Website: macys
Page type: cart
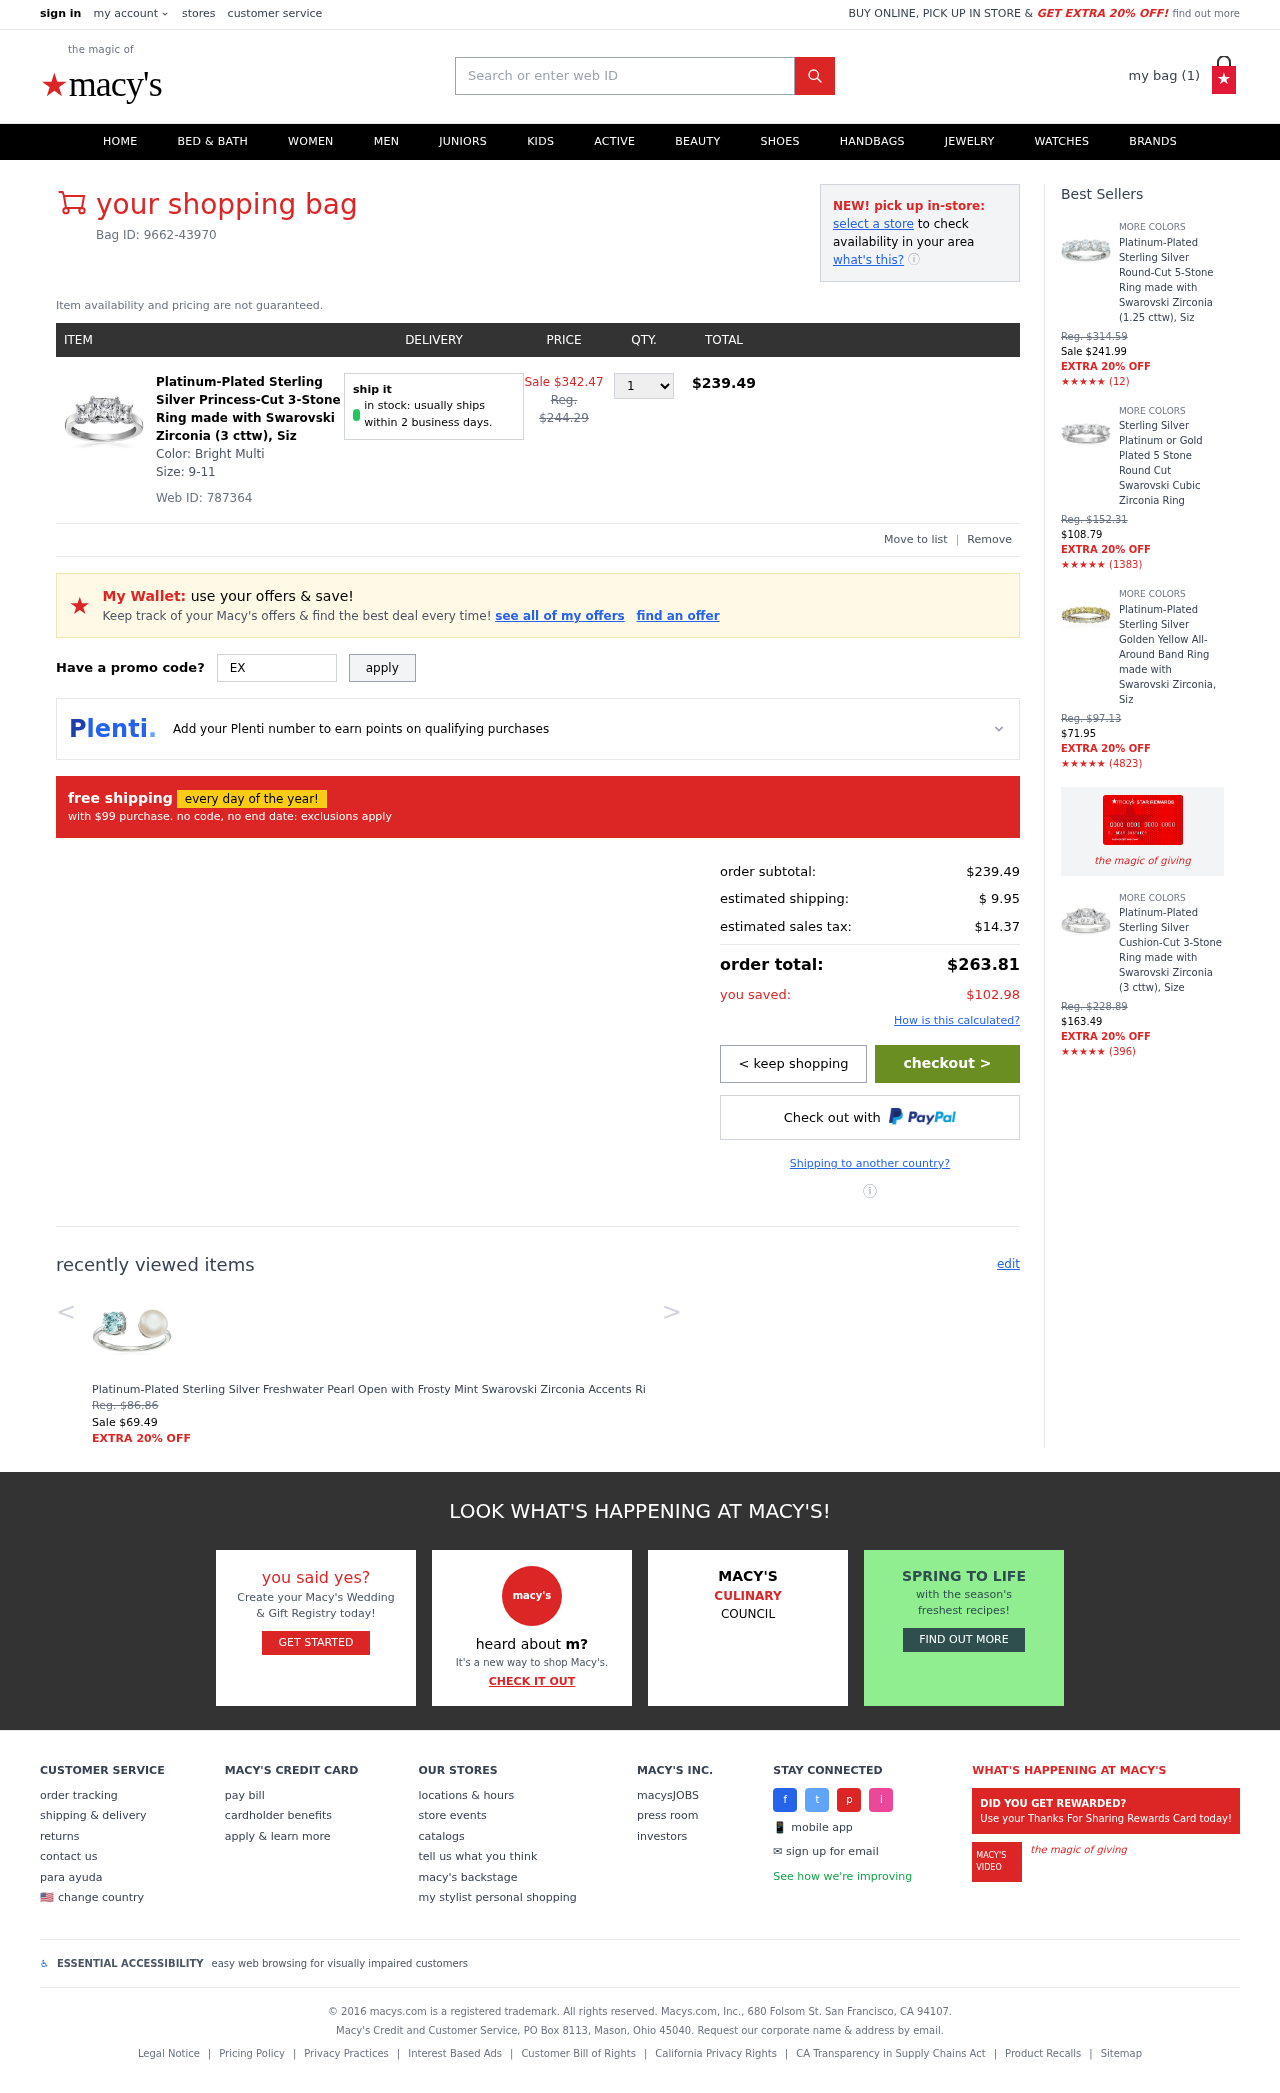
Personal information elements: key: PII_PROMO_CODE
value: EXTRA05
Product elements: key: PRODUCT1_NAME
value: Platinum-Plated Sterling Silver Princess-Cut 3-Stone Ring made with Swarovski Zirconia (3 cttw), Siz
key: PRODUCT1_PRICE
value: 239.49
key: PRODUCT1_QUANTITY
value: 1
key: PRODUCT2_NAME
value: Platinum-Plated Sterling Silver Freshwater Pearl Open with Frosty Mint Swarovski Zirconia Accents Ri
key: PRODUCT2_PRICE
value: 69.49
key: PRODUCT3_NAME
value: Platinum-Plated Sterling Silver Round-Cut 5-Stone Ring made with Swarovski Zirconia (1.25 cttw), Siz
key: PRODUCT3_NUM_RATINGS
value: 12
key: PRODUCT3_PRICE
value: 241.99
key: PRODUCT4_NAME
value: Sterling Silver Platinum or Gold Plated 5 Stone Round Cut Swarovski Cubic Zirconia Ring
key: PRODUCT4_NUM_RATINGS
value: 1383
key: PRODUCT4_PRICE
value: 108.79
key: PRODUCT5_NAME
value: Platinum-Plated Sterling Silver Golden Yellow All-Around Band Ring made with Swarovski Zirconia, Siz
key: PRODUCT5_NUM_RATINGS
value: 4823
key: PRODUCT5_PRICE
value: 71.95
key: PRODUCT6_NAME
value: Platinum-Plated Sterling Silver Cushion-Cut 3-Stone Ring made with Swarovski Zirconia (3 cttw), Size
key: PRODUCT6_NUM_RATINGS
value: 396
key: PRODUCT6_PRICE
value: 163.49
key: PRODUCT1_ORIGINAL_PRICE
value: Sale $342.47
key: PRODUCT1_TOTAL
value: $239.49
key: PRODUCT2_ORIGINAL_PRICE
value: Reg. $86.86
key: PRODUCT3_ORIGINAL_PRICE
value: Reg. $314.59
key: PRODUCT3_RATING
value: ★★★★★
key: PRODUCT4_ORIGINAL_PRICE
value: Reg. $152.31
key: PRODUCT4_RATING
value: ★★★★★
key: PRODUCT5_ORIGINAL_PRICE
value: Reg. $97.13
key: PRODUCT5_RATING
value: ★★★★★
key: PRODUCT6_ORIGINAL_PRICE
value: Reg. $228.89
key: PRODUCT6_RATING
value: ★★★★★
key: PRODUCT_WEB_ID
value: Web ID: 787364
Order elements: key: ORDER_NUM_ITEMS
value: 1
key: ORDER_BAG_ID
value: Bag ID: 9662-43970
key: ORDER_SUBTOTAL
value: $239.49
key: ORDER_SHIPPING_COST
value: $ 9.95
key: ORDER_TAX
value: $14.37
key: ORDER_TOTAL
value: $263.81
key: ORDER_SAVINGS
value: $102.98
Search elements: key: HEADER_SEARCH
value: Search or enter web ID